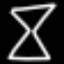
Label: hourglass